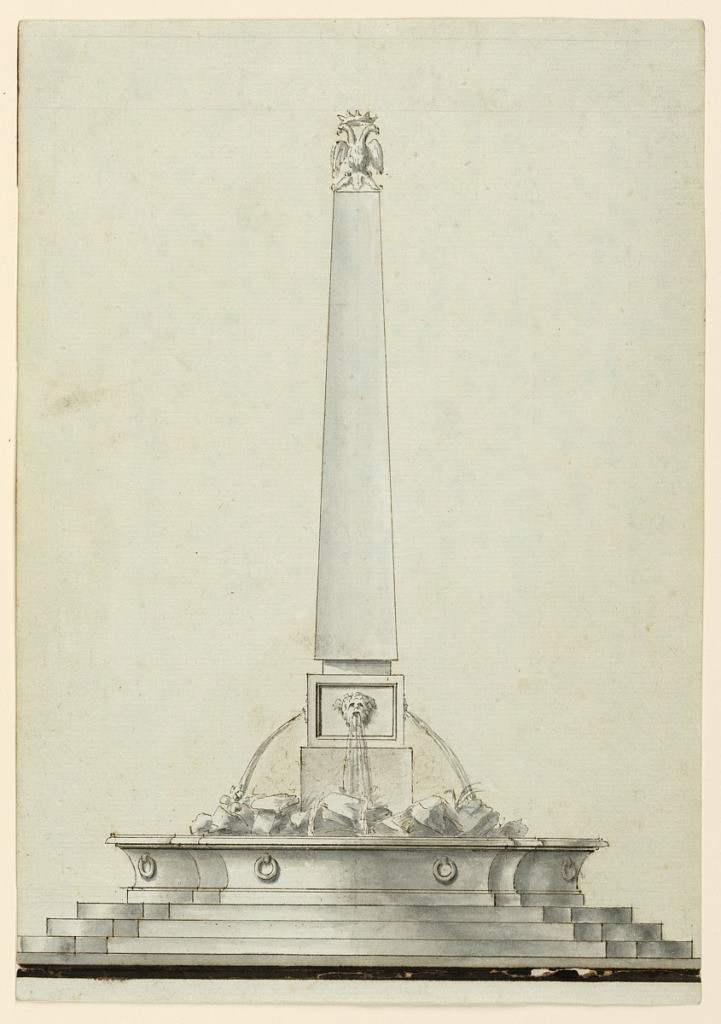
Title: Elevation of a Fountain
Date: ca. 1790
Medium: Pen and brown ink, brush and gray wash, white heightening on light blue laid paper
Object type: Drawing
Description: Truncated obelisk topped with a crowned double-headed eagle. Water flows from the mouth of a mask into a basin with rock work. A stepped base below.